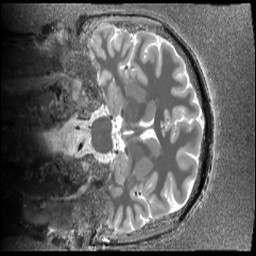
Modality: T1map
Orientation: coronal
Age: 22
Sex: female
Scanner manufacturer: siemens
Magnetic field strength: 6.98 T
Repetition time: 6 s
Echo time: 0.00283 s